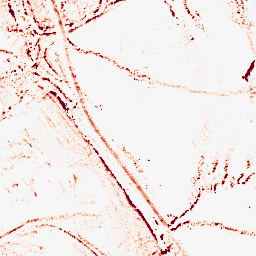
Category: morphological
Decomposition family: morphological_square
Decomposition parameters: operation: opening
size: 5
Upsampling method: sinc_hamming
Upsampling parameters: scale: 4
kernel_size: 16
Upsampling scale: 4